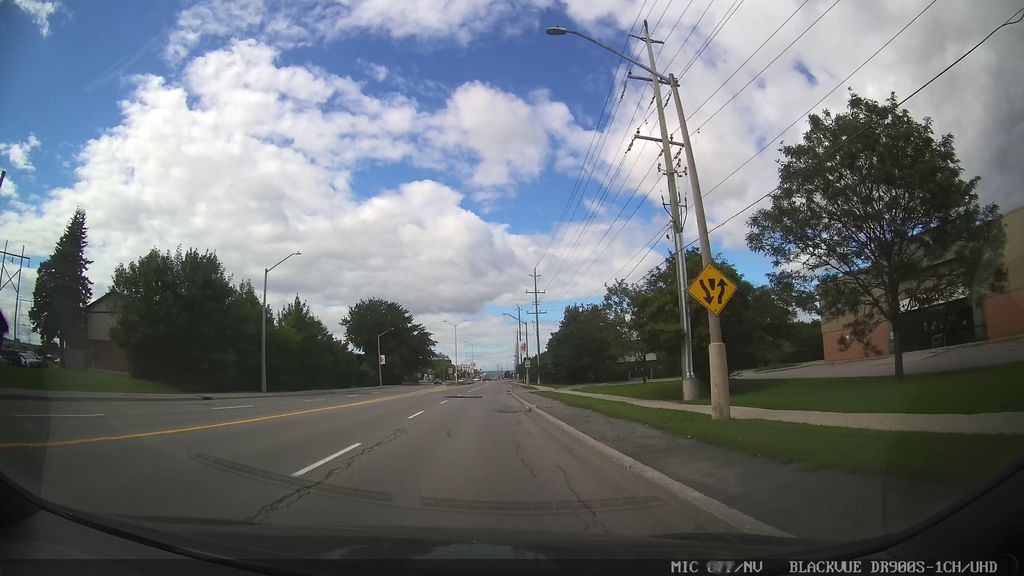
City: ottawa-gatineau